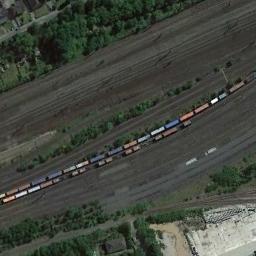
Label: railway